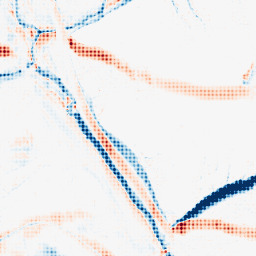
Category: morphological
Decomposition family: morphological_ellipse
Decomposition parameters: operation: average
width: 20
height: 5
Upsampling method: sinc_blackman
Upsampling parameters: scale: 8
kernel_size: 8
Upsampling scale: 8